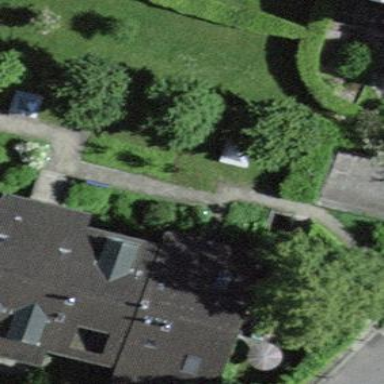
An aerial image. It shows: Brown-roofed house.